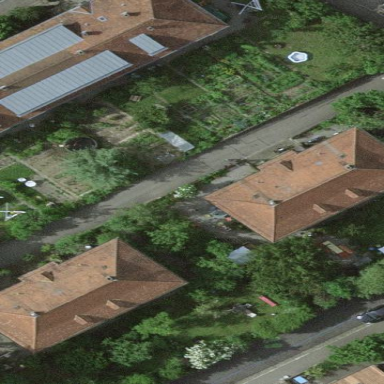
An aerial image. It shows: Hipped roof on apartment building.